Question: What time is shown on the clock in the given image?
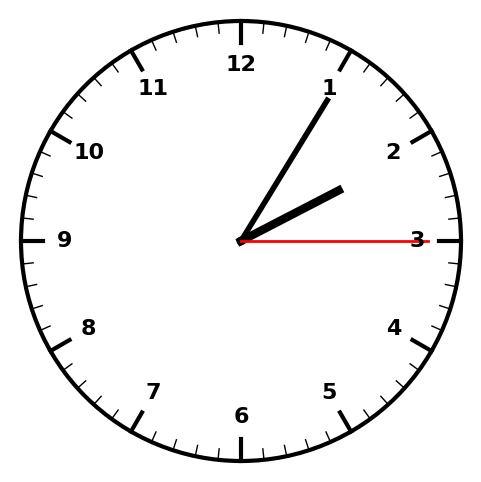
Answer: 02:05:15